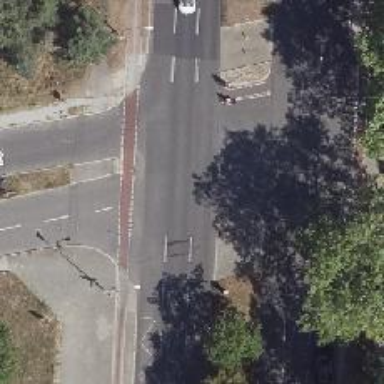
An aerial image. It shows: Secondary road with asphalt surface and cycle track on the right side.